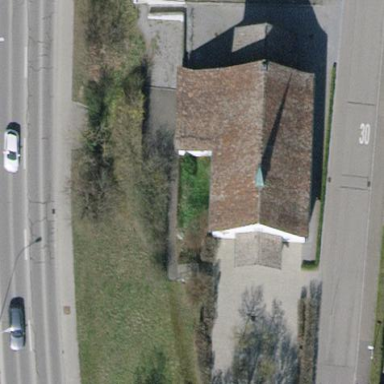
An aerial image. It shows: Church which is place of worship.